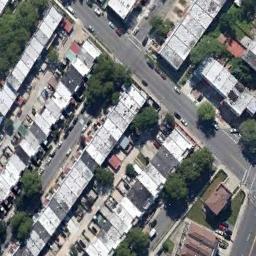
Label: dense_residential